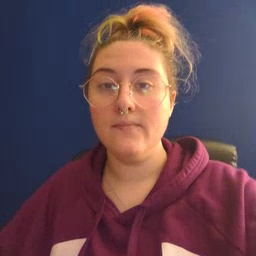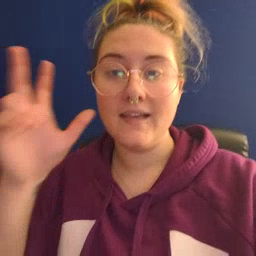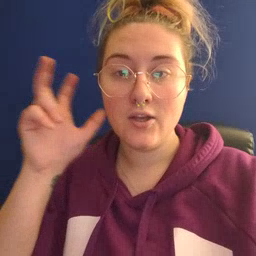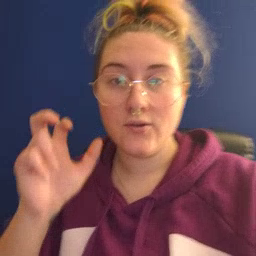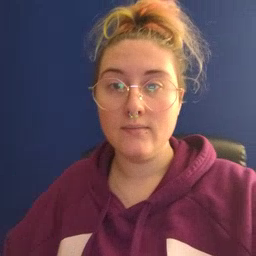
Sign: hear